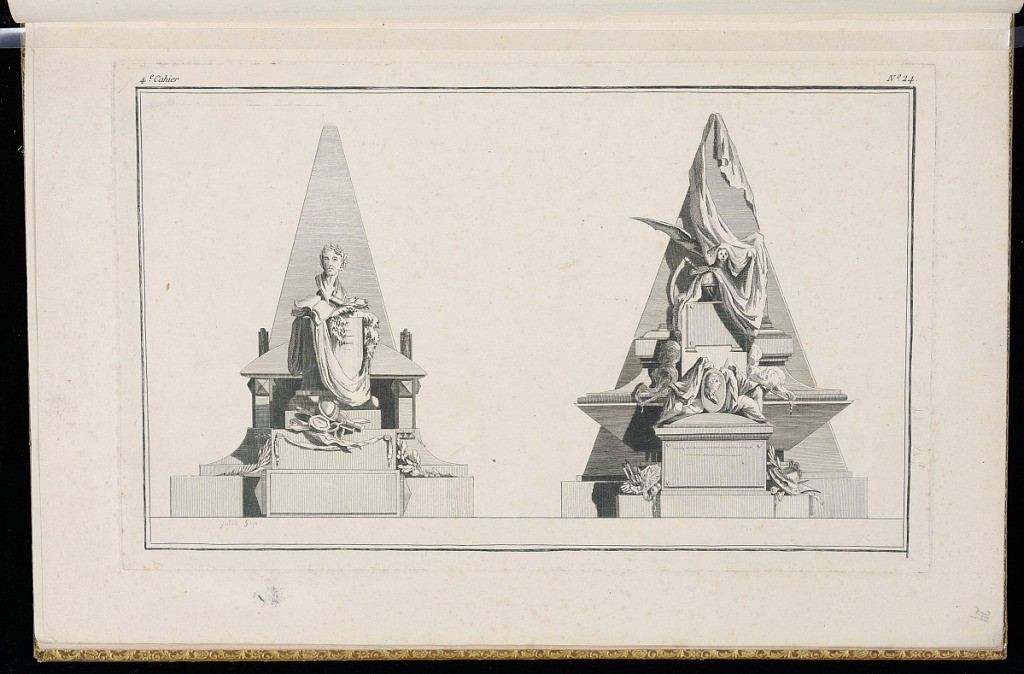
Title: Two Funerary Monument Designs
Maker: Henri Sallembier, French, ca. 1753 - 1820
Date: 1777
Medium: Etching on laid paper
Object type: Print
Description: Two designs for funerary monuments (tombs) featuring obelisks, drapery, portrait bust, oval profile portrait, leaves, draped figures (mourners), smoke, bat wing, scythe, cartouches, trophies, and a book. The plate is signed and numbered.